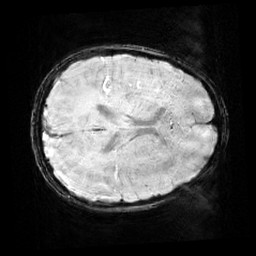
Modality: SWI
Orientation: axial
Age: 12
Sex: male
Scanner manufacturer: siemens
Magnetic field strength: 3 T
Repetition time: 0.027 s
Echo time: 0.02 s